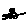
Label: sun